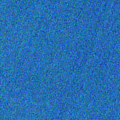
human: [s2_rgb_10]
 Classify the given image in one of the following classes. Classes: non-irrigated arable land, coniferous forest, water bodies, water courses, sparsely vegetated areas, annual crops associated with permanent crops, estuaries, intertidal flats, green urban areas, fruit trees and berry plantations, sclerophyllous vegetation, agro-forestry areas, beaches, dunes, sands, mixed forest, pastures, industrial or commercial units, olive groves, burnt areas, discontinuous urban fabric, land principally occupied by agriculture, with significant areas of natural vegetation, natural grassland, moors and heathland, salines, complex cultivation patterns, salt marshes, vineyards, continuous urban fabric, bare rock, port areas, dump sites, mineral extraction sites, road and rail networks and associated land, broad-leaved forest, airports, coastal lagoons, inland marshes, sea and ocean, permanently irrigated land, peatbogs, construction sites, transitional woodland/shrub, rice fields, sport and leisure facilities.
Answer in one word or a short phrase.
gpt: sea and ocean